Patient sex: F
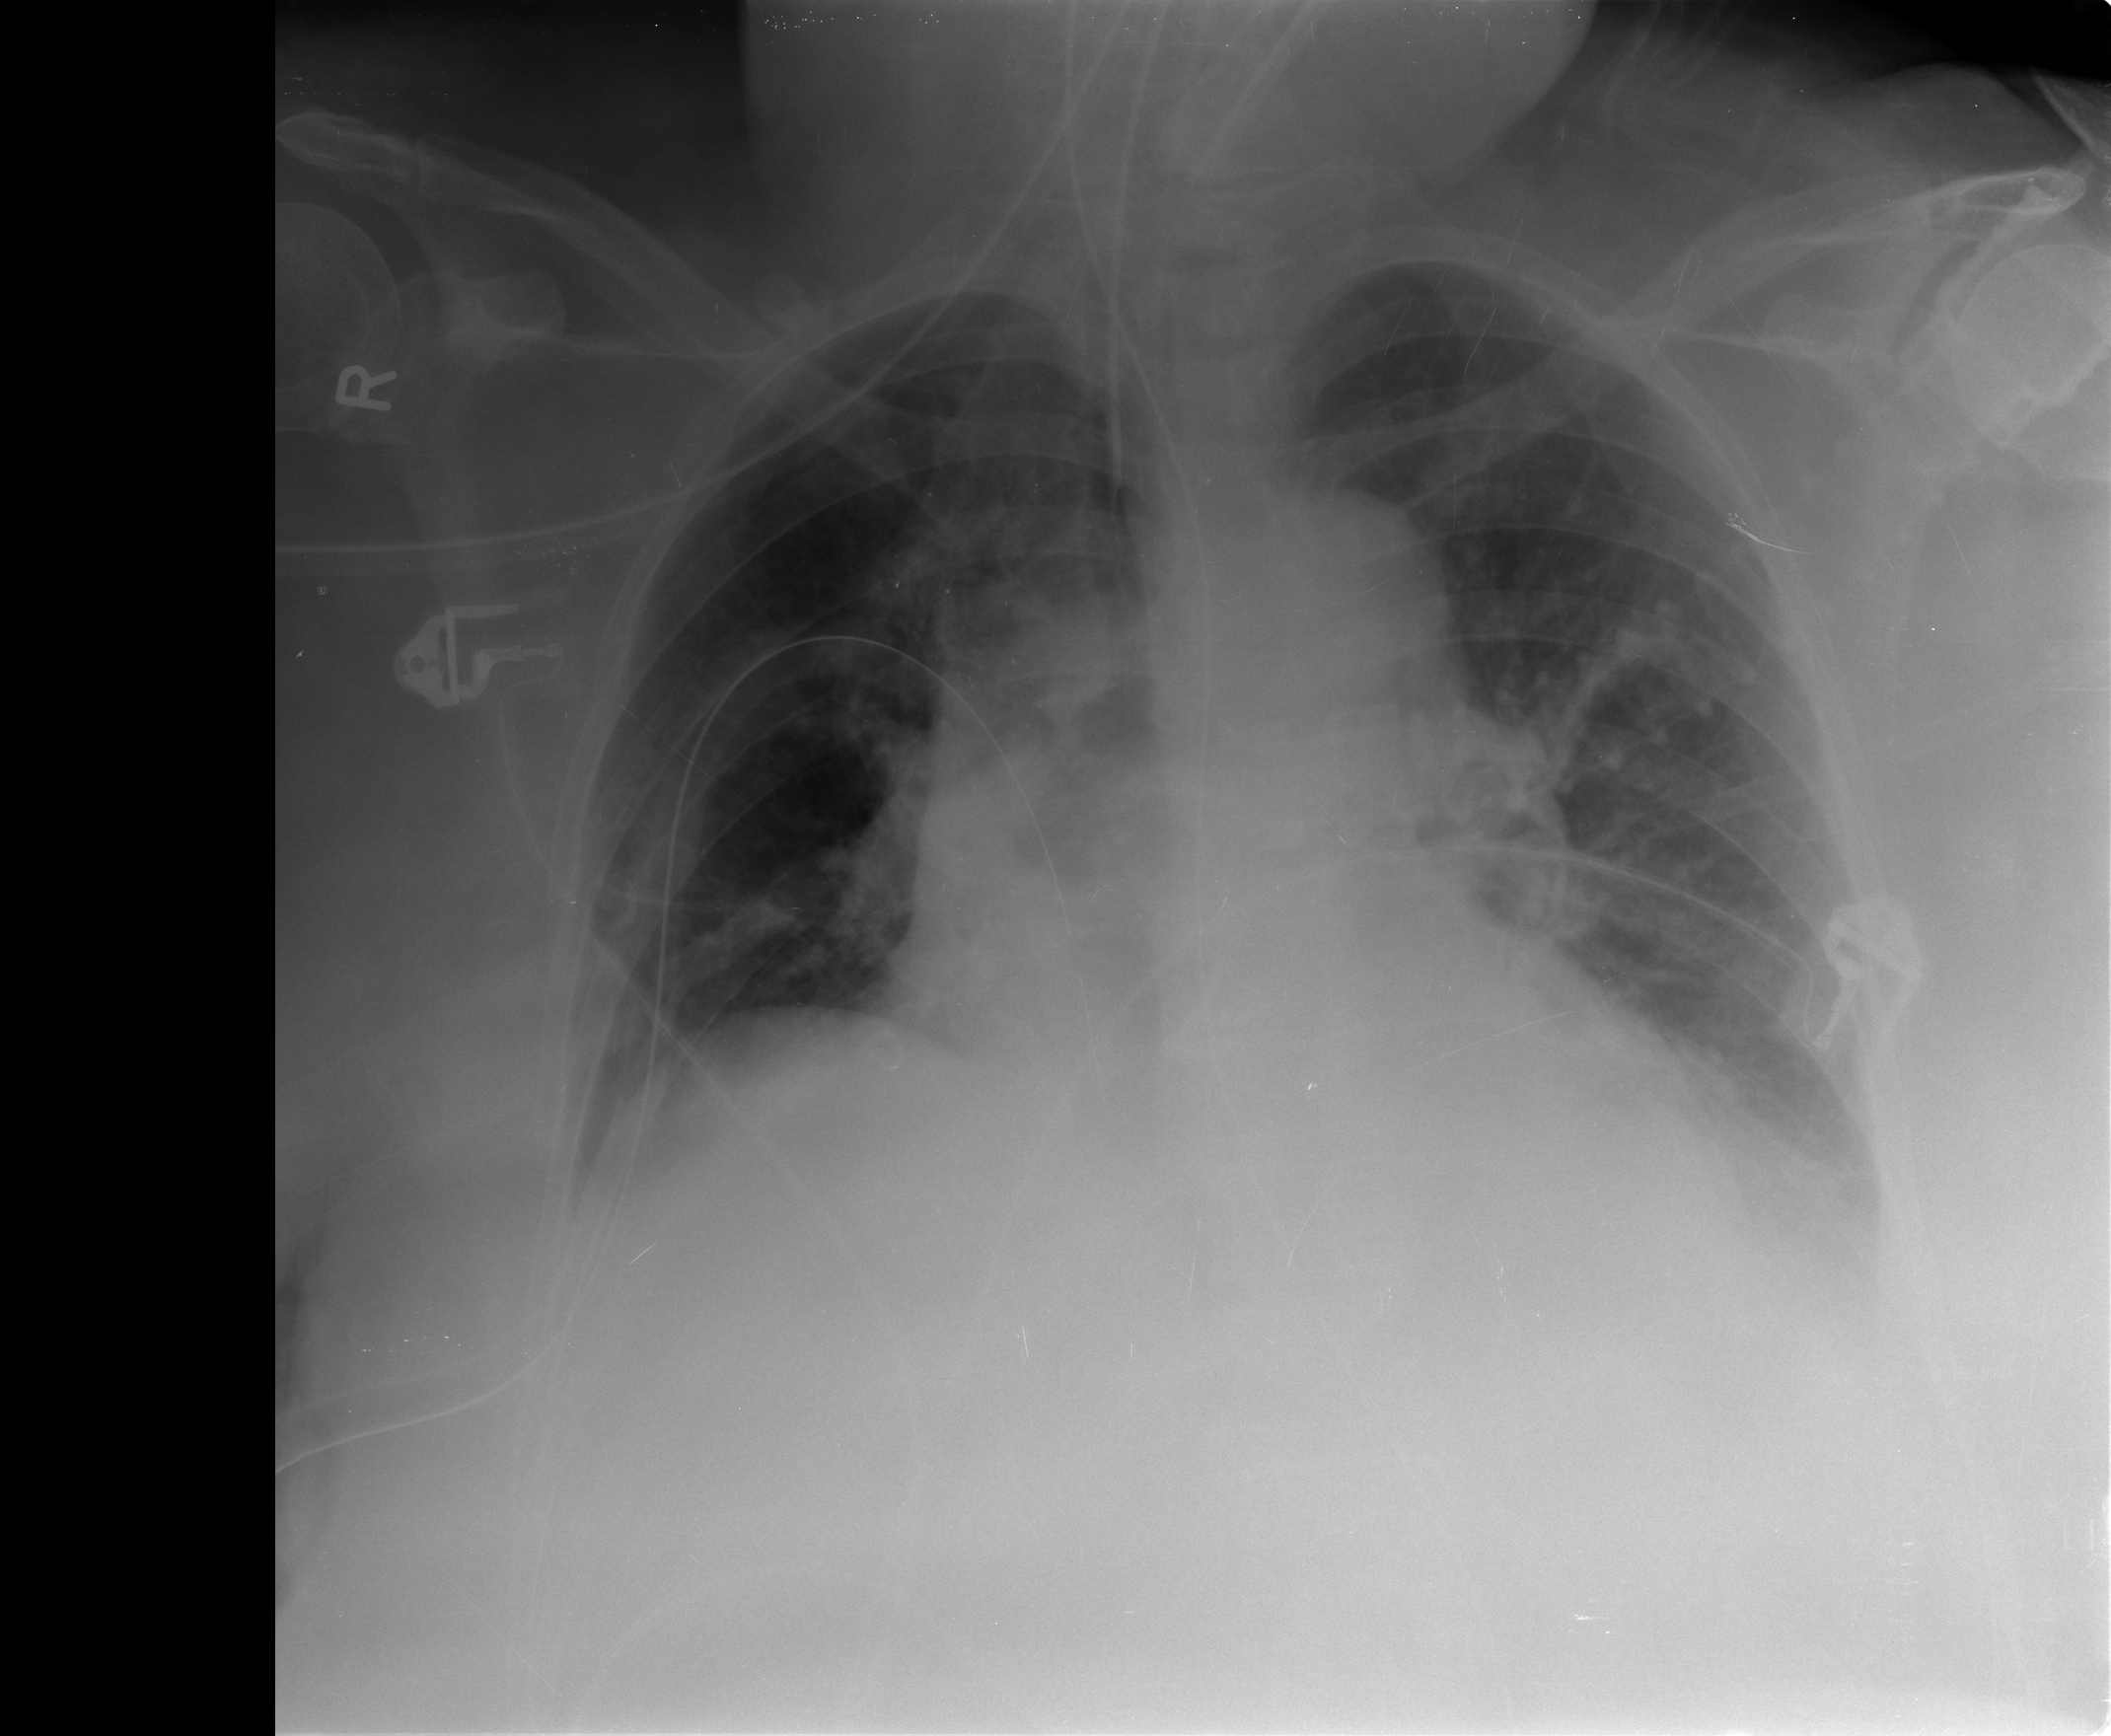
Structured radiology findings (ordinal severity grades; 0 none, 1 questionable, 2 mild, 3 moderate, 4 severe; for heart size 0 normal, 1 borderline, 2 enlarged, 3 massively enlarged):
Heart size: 2
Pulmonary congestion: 2
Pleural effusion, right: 0
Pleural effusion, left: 2
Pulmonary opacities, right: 0
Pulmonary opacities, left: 0
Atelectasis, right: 2
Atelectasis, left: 2